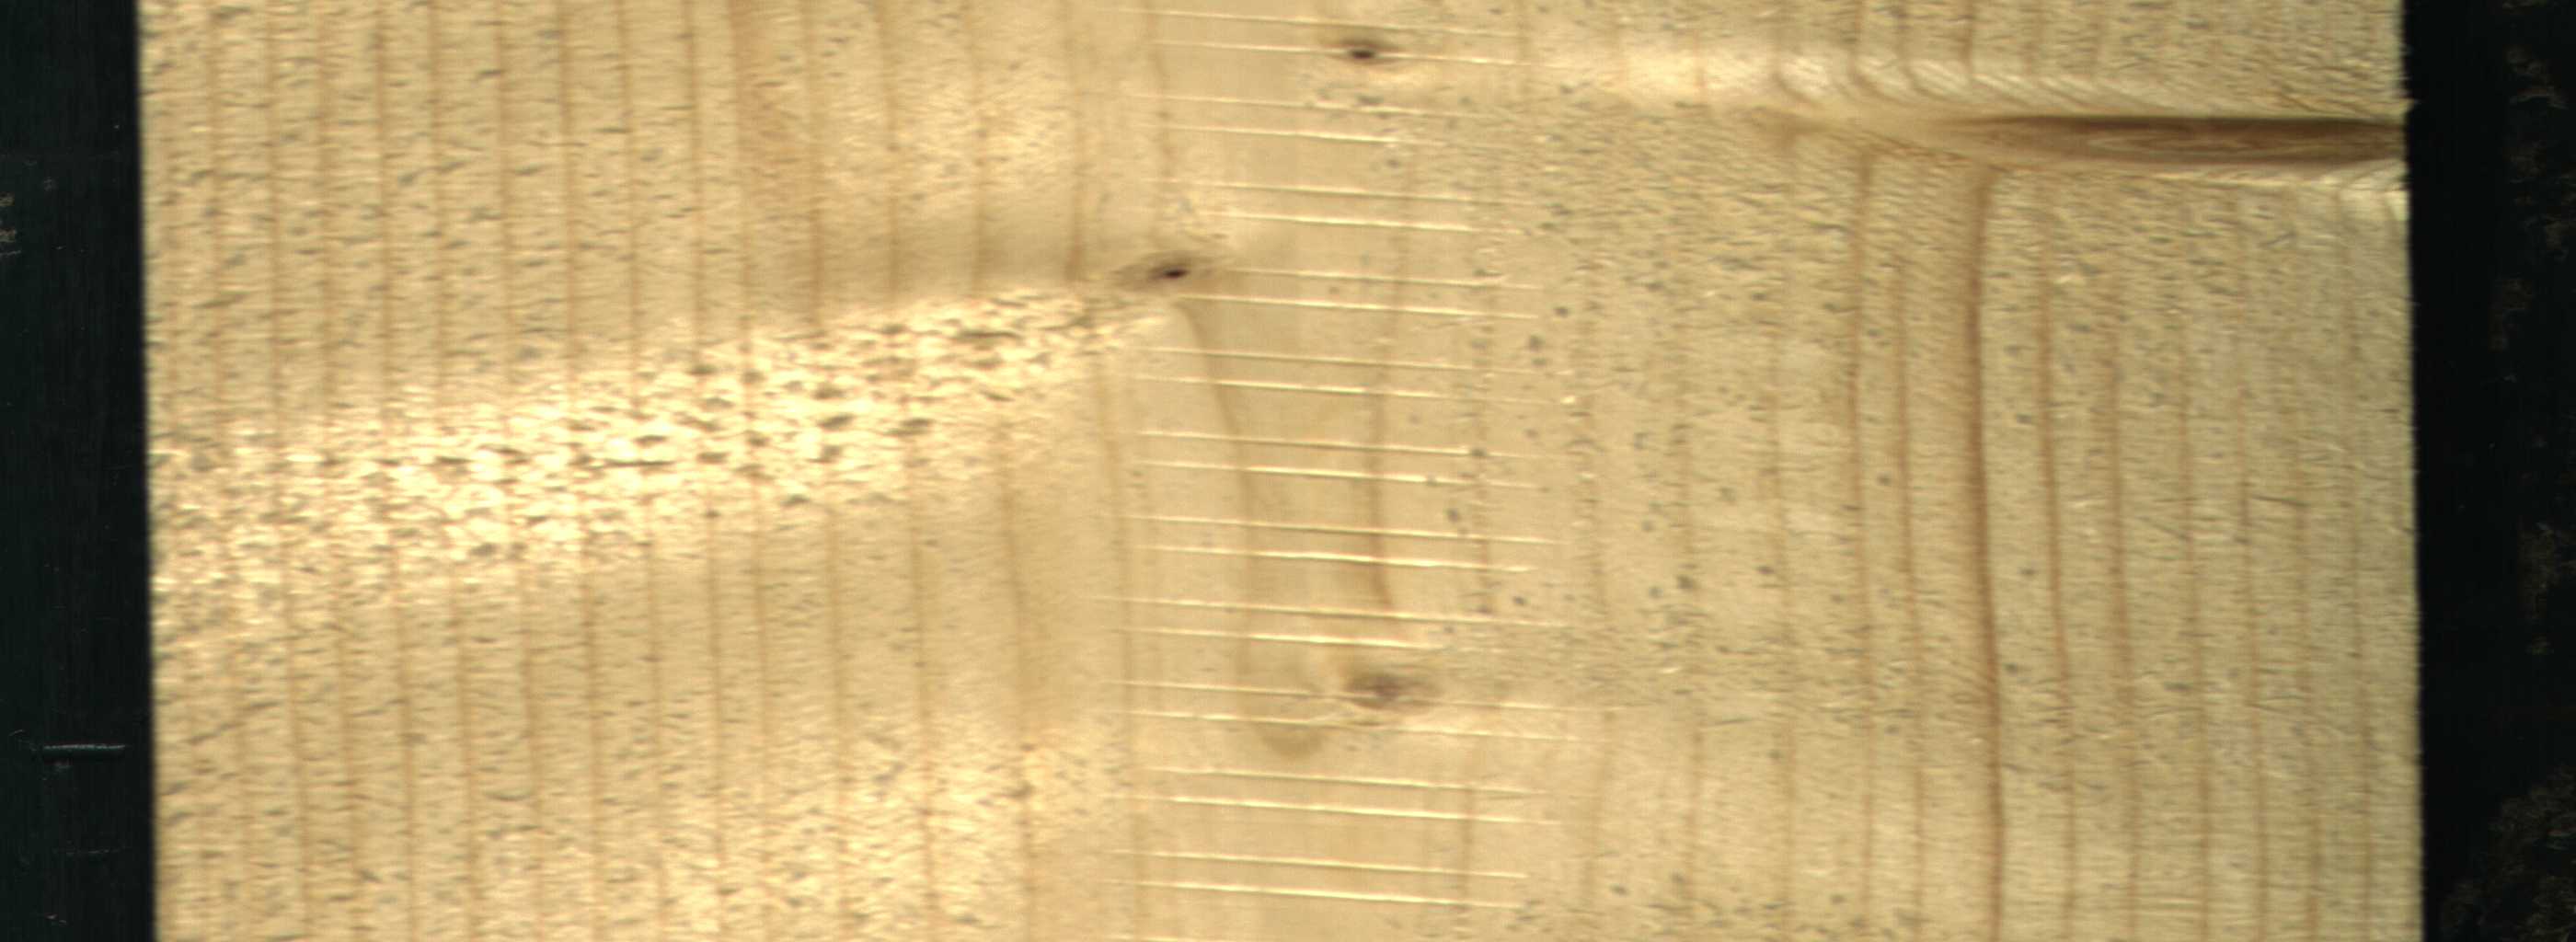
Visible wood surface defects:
Dead_Knot
Live_Knot
Live_Knot
Live_Knot